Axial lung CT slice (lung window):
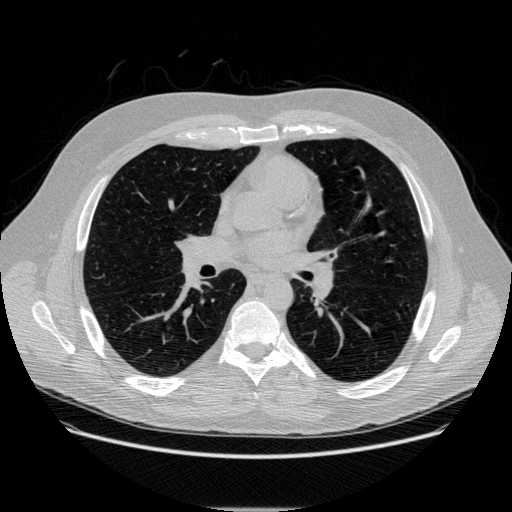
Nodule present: no